Question: I've a situation where I need to find the sum of the columns which are defined for a particular date. Plese refer below table:

In this, I need to find the sum of the numbers date wise i.e. 15 March to 15 June (In the above table months are denoted by number e.g. 5 for May and so on.)
I did that for particular month for each task by below query:
'''
select (d1+d2+d3+d4+d5+d6+d7+d8+d9+d10+d11+d12+d13+d14+d15+d16+d17+d18+d19+d20+d21+d22+d23+d24+d25+d26+d27+d28+d29+d30+d31) as HourSum from table1 where Month='<Given Month>';
'''
I don't want query but idea to sum only half or less of the column values addition. Thanks.
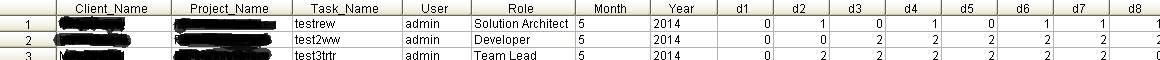
Answer: try this for d1 and d2
'''
select sum(d1)+sum(d2) HourSum from table1 group by month,year
'''
refer about "group by"
<URL>
I think your table structure is very strange you should have only one column name date rather then
having 31 columns(d1-d31).
Anyway, now considering same table structure and data if you want to query data from 15 march 2014 to 15 june 2014 then you need to write query like below:
-- total sum of d1 to d31
'''
select sum(d1) +sum(d2) +sum(d3) +sum(d4) +sum(d5) +sum(d6) +sum(d7) +sum(d8)+sum(d9) +sum(d10) +sum(d11) +sum(d12) +sum(d13) +sum(d14) +sum(d15)+sum(d16) +sum(d17) +sum(d18) +sum(d19) +sum(d20)+sum(d21) +sum(d22) +sum(d23) +sum(d24) +sum(d25) +sum(d26) +sum(d27) +sum(d28) +sum(d29)+sum(d30) +sum(d31) as TotalHours
from
(
-- sum 15 march 2014 to 31 march 2014
select 0 as d1,0 as d2,0 as d3, 0 as d5, 0 as d6,0 as d7, 0 as d8,0 as d9,0 as d10,0 as 11,0 as 12,0 as d13,0 as d14,sum(d15) as d15,sum(d16) as d16,sum(d17) as d17,sum(d18) as d18,sum(d19) as d19,sum(d20) as d20,sum(d21) as d21,sum(d22) as d22,sum(d23) as d23,sum(d24) as d24,sum(d25) as d25,sum(d26) as d26,sum(d27) as d27,sum(d28) as d28,sum(d29) as d29,sum(d30) as d30,sum(d31) as d31 from table1 where month = 3 and year=2014 group by Month
)t1
UNION ALL
(
-- sum 1 april 2014 to 31 may 2014
select sum(d1) as d1,sum(d2) as d2,sum(d3) as d3,sum(d4) as d4,sum(d5) as d5,sum(d6) as d6,sum(d7) as d7,sum(d8) as d8,sum(d9) as d9,sum(d10) as d10,sum(d11) as d11,sum(d12) as d12,sum(d13) as d13,sum(d14) as d14,sum(d15),sum(d15) as d15,sum(d16) as d16,sum(d17) as d17,sum(d18) as d18,sum(d19) as d19,sum(d20) as d20,sum(d21) as d21,sum(d22) as d22,sum(d23) as d23,sum(d24) as d24,sum(d25) as d25,sum(d26) as d26,sum(d27) as d27,sum(d28) as d28,sum(d29) as d29,sum(d30) as d30,sum(d31) as d31 from table1 where month in (4,5) and year=2014 group by Month
)t2
UNION ALL
(
-- sum 1 june 2014 to 15 june 2014
select sum(d1) as d1,sum(d2) as d2,sum(d3) as d3,sum(d4) as d4,sum(d5) as d5,sum(d6) as d6,sum(d7) as d7,sum(d8) as d8,sum(d9) as d9,sum(d10) as d10,sum(d11) as d11,sum(d12) as d12,sum(d13) as d13,sum(d14) as d14,sum(d15),sum(d15) as d15, 0 as d16,0 as d17, 0 as d18,0 as d19, 0 as d20, 0 as d21, 0 as d22,0 as d23,0 as d24,0 aS d25,0 AS d26,0 as d27,0 as d28,0 as d29,0 as 30,0 as 31 from table1 where month = 6 and year=2014 group by Month
)t3
'''
Again, change your table structure if possible..